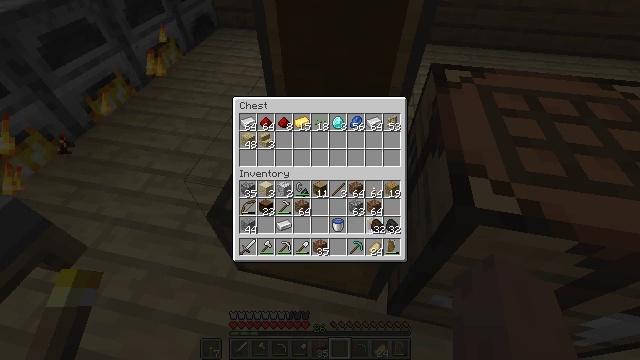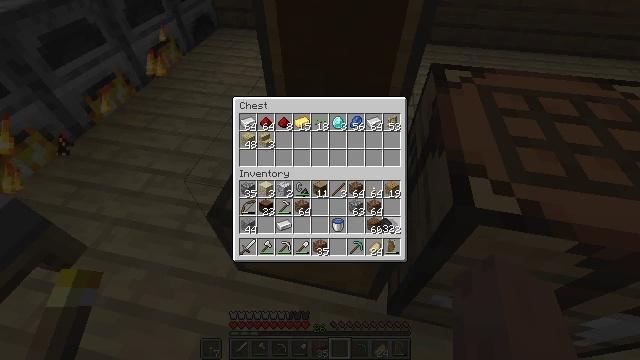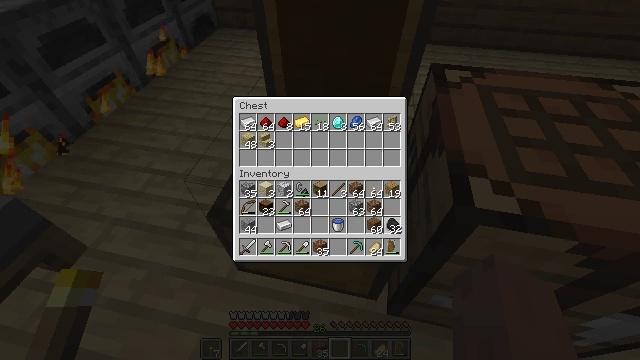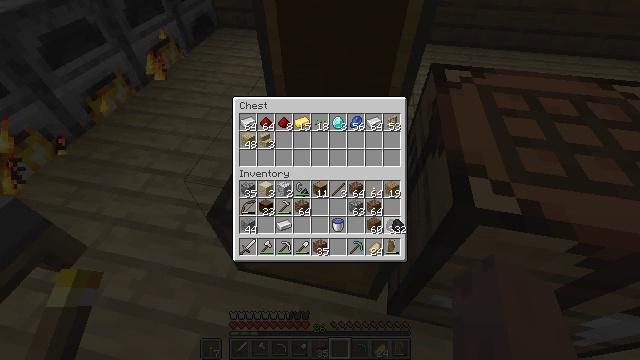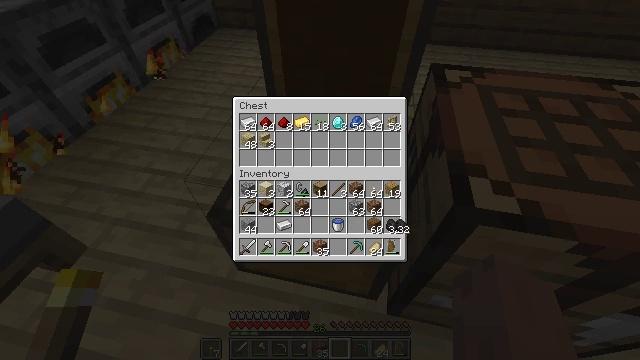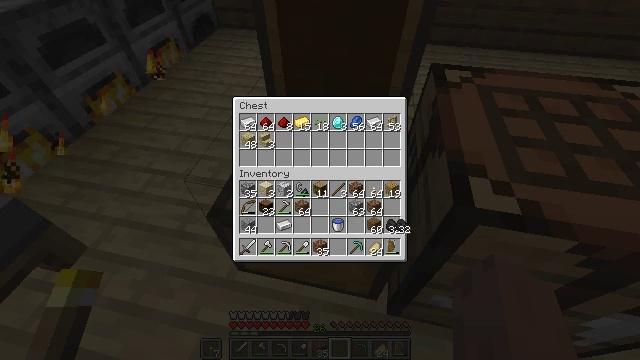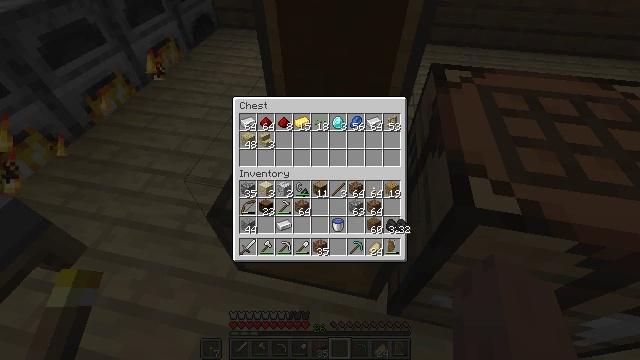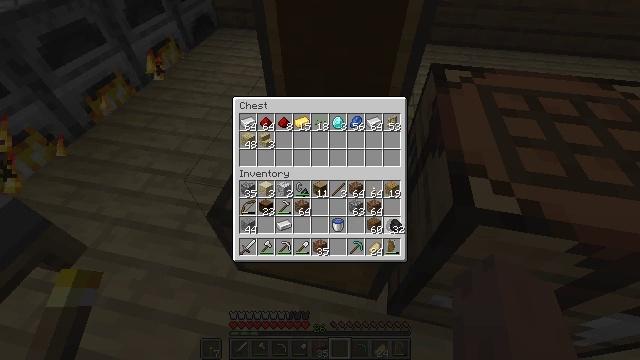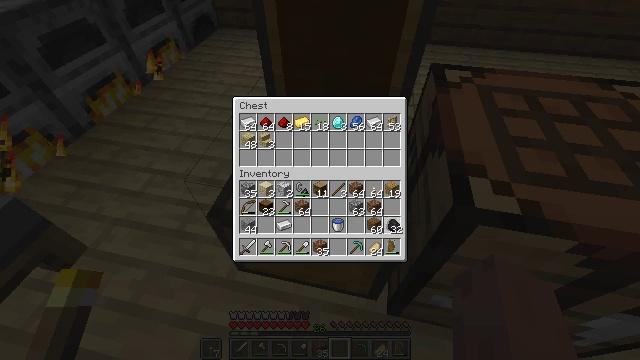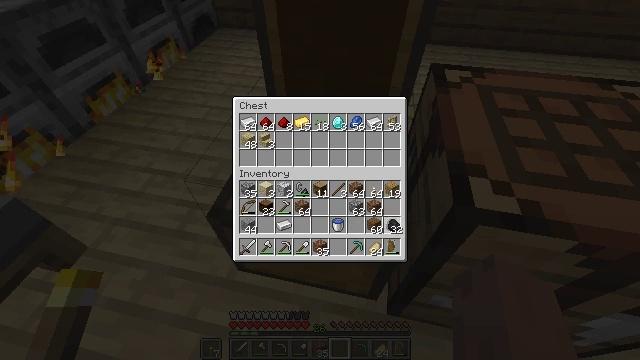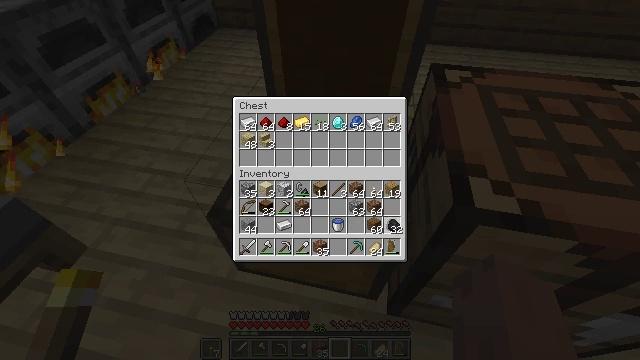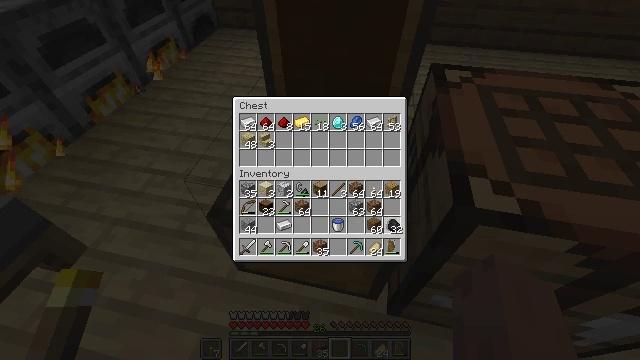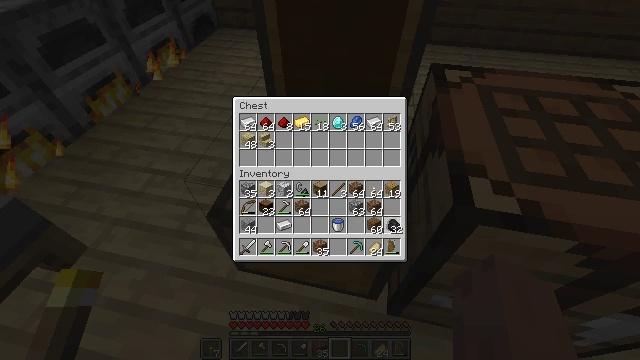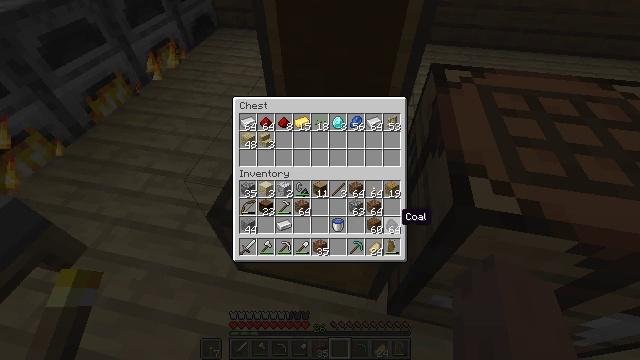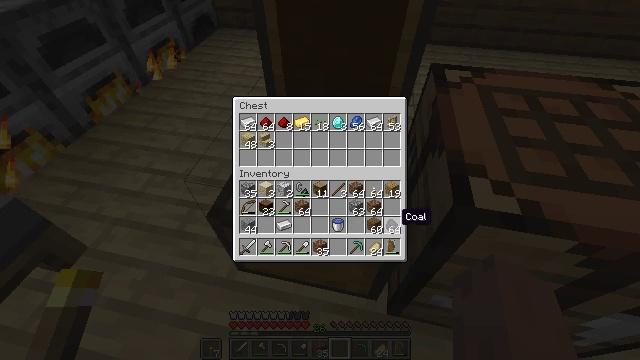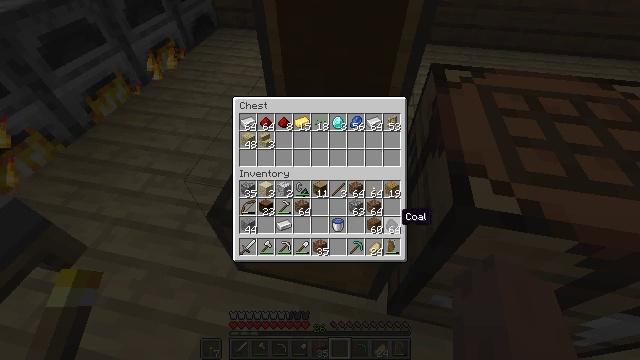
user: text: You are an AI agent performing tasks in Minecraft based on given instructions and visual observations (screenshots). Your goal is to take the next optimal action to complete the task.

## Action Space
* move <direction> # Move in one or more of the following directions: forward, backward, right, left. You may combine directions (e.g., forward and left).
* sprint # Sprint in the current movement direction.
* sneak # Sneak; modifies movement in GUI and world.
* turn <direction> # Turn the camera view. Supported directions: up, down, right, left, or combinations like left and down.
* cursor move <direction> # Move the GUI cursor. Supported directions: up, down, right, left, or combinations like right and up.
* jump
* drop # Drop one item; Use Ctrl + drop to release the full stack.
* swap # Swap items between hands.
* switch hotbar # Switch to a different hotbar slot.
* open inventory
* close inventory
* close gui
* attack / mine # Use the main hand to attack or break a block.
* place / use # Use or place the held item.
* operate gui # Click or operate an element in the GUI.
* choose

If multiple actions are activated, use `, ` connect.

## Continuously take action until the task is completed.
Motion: motion action
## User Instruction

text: craft item air
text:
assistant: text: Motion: turn right
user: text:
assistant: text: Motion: turn right
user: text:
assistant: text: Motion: no_op
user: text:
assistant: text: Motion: no_op
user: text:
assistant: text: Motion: no_op
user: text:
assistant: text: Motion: no_op
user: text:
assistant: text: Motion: no_op
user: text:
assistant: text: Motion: no_op
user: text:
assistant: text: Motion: no_op
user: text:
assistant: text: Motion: attack / mine
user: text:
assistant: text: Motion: attack / mine
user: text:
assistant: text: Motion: attack / mine
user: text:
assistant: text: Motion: no_op
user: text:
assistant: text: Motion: no_op
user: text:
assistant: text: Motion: no_op
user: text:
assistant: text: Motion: no_op
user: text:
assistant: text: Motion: turn left and down
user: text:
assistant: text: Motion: turn left and down
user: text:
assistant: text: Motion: no_op
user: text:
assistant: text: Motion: no_op
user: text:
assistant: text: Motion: no_op
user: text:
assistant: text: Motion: no_op
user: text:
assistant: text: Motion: no_op
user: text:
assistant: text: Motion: no_op
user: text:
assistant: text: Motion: no_op
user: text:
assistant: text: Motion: no_op
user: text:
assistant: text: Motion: attack / mine
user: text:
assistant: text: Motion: attack / mine
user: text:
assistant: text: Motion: attack / mine
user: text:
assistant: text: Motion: turn left